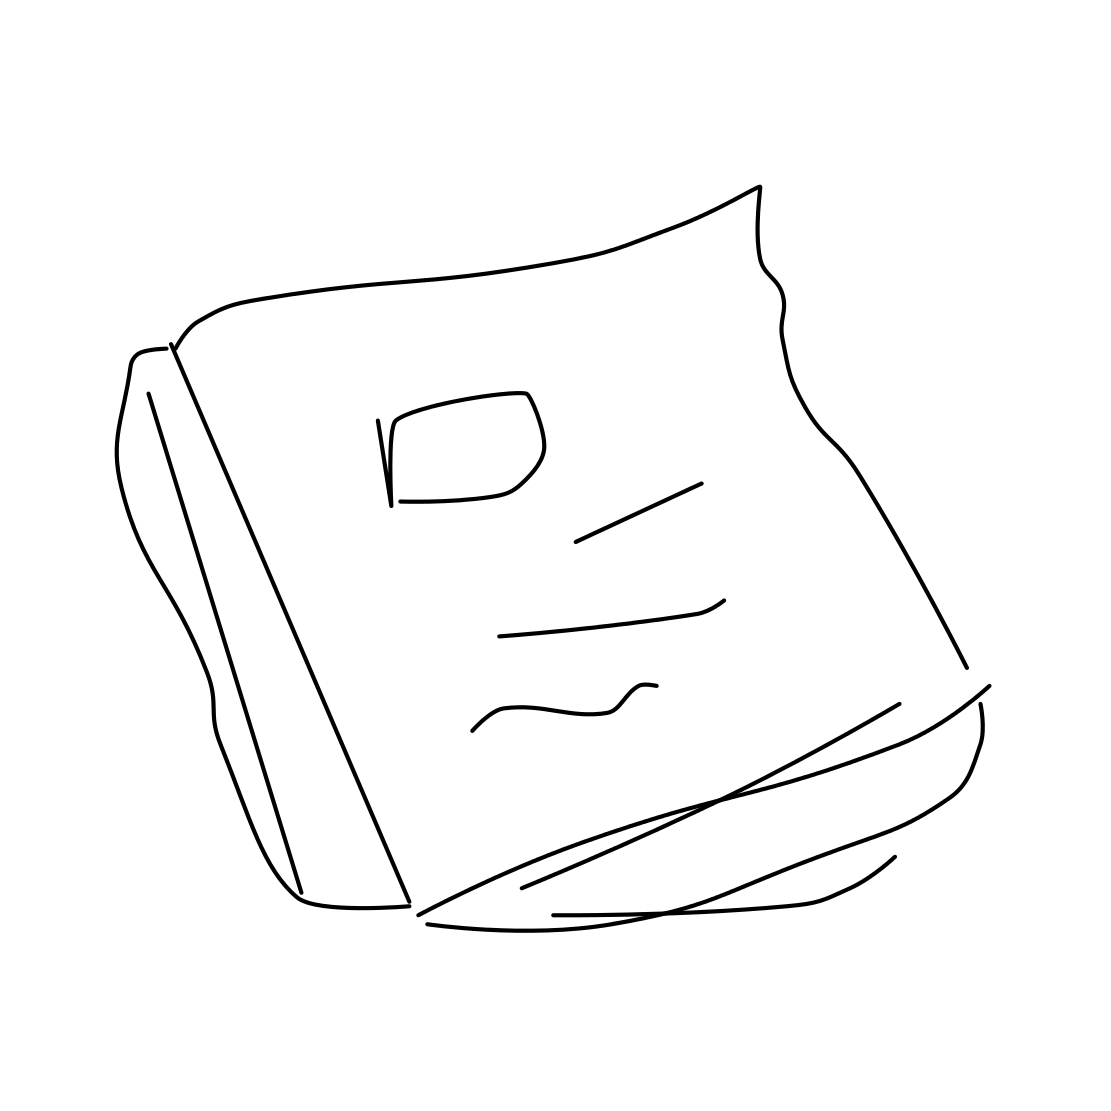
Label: book